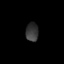
Tissue: skin
Cell type: Epithelial cells
Senescence score: 0.6752
Nuclear area (px): 233
Mean DAPI intensity: 54.215